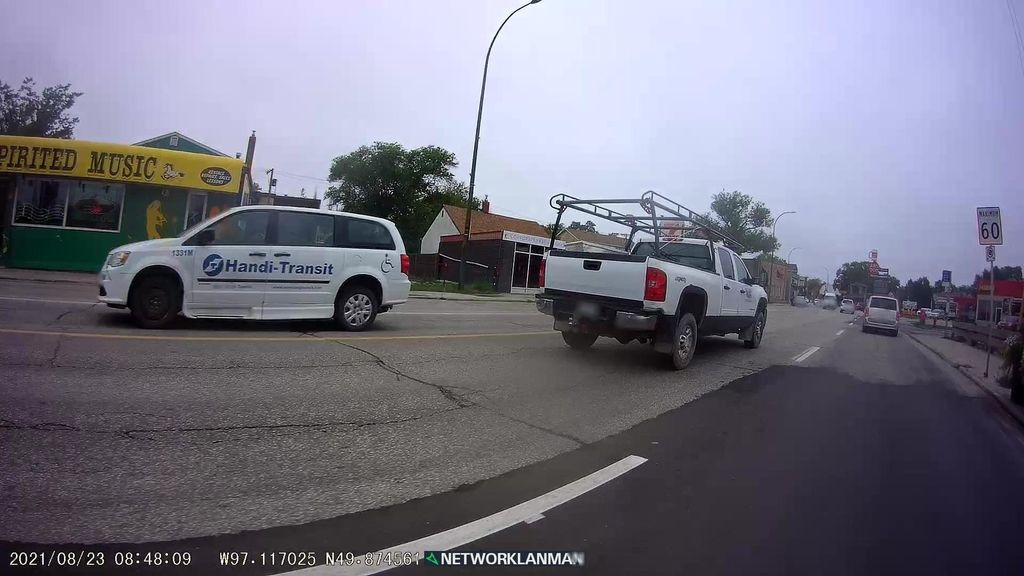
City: winnipeg